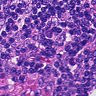
Metastatic tissue present: no